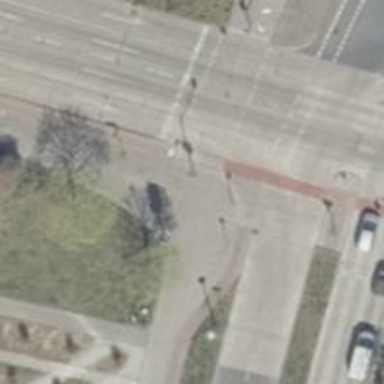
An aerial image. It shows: Footway crossing with traffic signals and central island.